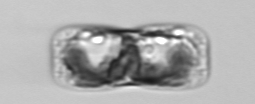
Label: pennate_morphotype1